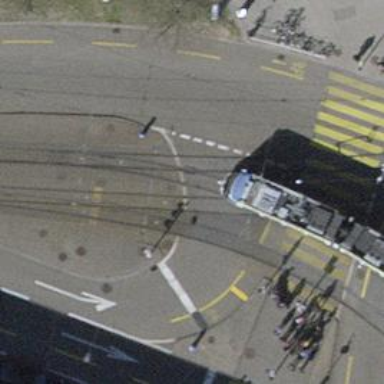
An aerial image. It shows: Crossing for the railway.